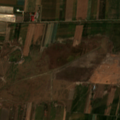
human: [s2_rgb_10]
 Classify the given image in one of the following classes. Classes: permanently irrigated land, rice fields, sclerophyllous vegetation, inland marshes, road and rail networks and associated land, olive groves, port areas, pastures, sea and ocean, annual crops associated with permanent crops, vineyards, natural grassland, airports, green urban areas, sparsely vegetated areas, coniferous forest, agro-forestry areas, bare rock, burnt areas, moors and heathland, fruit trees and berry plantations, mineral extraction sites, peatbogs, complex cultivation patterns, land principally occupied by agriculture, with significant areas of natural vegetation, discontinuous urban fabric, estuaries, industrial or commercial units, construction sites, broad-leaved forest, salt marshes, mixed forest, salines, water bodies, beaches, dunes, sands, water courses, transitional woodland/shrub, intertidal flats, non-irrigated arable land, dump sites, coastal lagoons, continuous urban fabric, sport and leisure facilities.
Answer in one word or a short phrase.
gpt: non-irrigated arable land, pastures